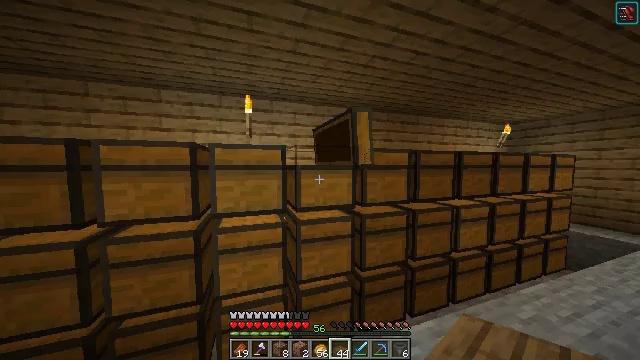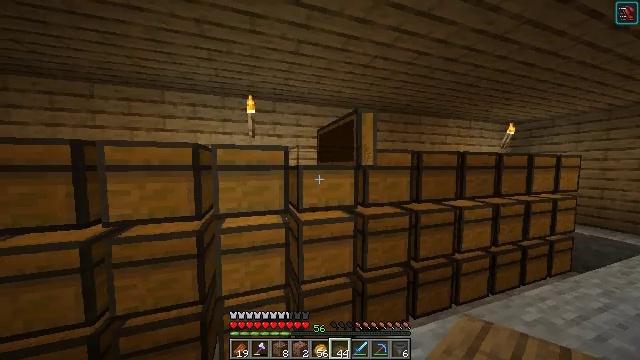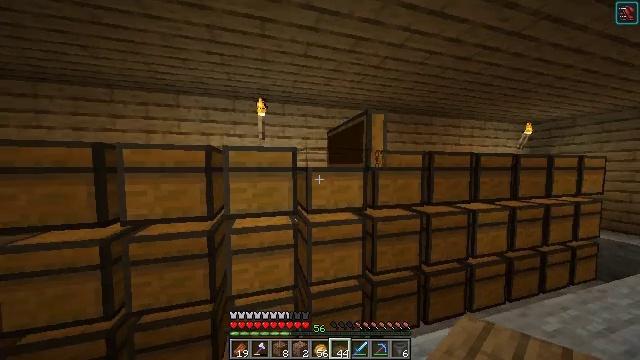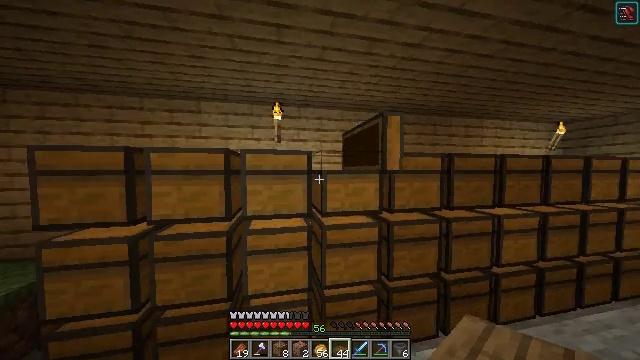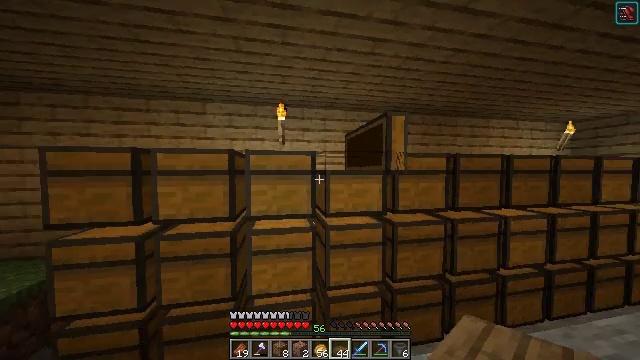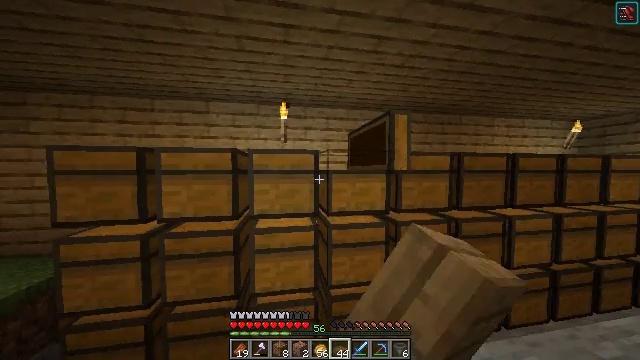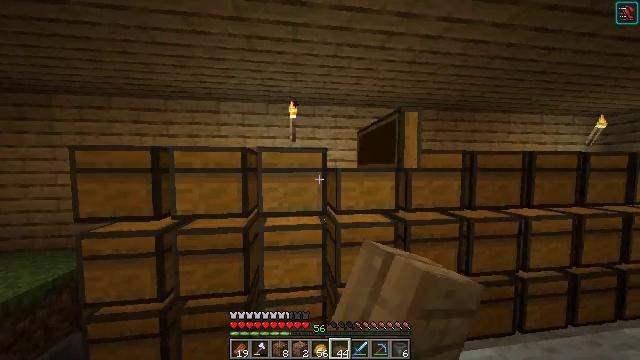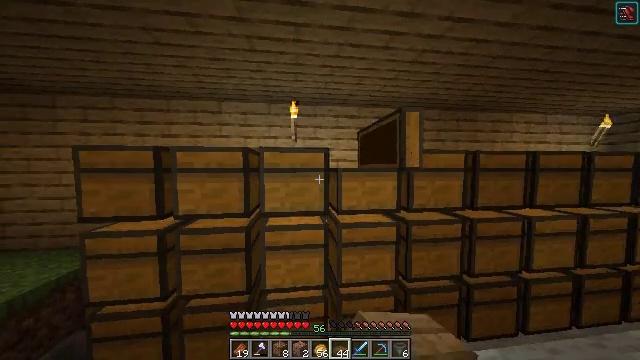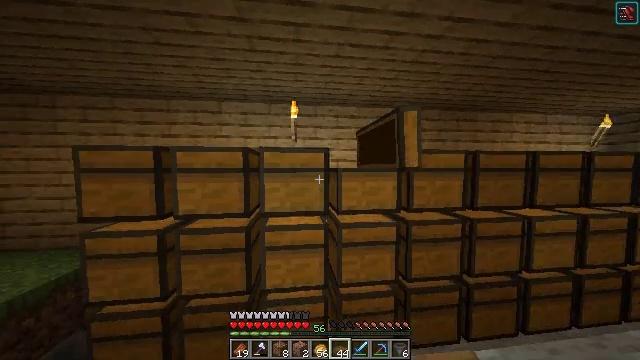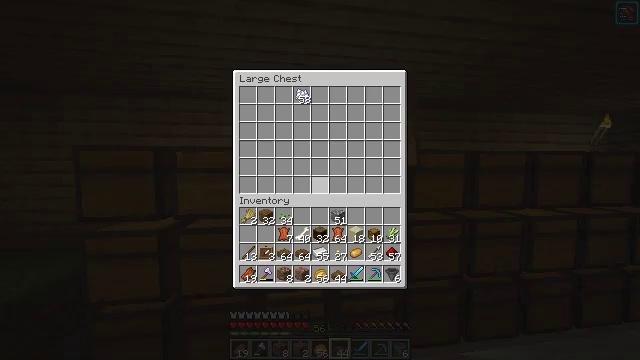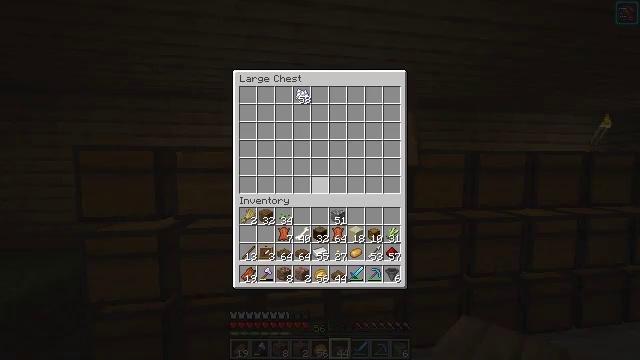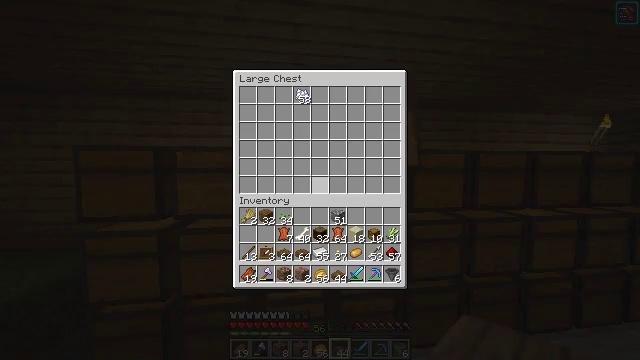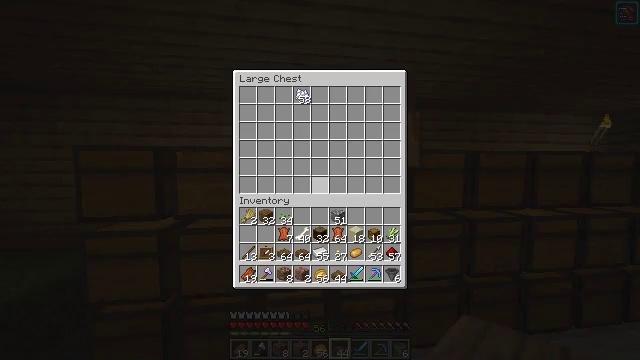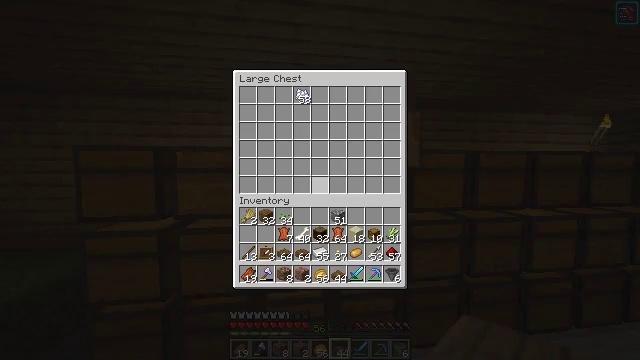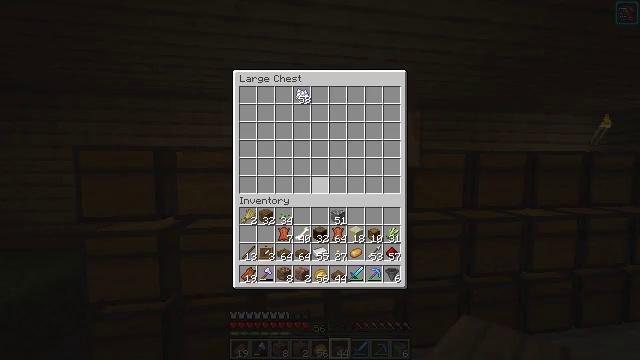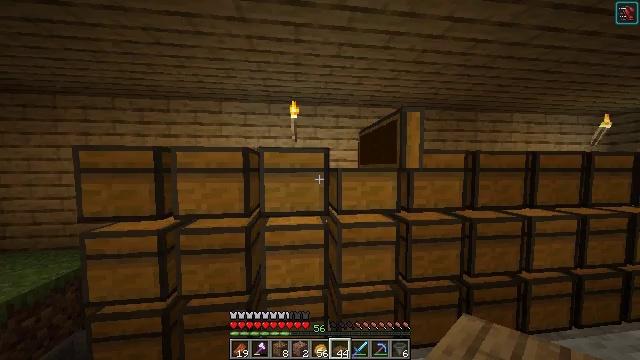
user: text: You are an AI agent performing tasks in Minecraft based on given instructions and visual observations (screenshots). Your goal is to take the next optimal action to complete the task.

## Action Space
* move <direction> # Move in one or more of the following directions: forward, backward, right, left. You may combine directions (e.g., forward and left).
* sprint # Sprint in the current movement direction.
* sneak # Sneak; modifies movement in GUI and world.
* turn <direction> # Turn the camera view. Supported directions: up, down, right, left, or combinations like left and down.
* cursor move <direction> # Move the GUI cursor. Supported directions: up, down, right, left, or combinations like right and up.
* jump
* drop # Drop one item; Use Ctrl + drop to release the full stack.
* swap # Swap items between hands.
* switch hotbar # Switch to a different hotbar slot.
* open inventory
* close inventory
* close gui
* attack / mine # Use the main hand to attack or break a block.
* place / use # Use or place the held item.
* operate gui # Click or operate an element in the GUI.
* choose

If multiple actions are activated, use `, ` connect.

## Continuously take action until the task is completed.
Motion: motion action
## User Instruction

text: Craft an item frame.
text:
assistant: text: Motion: close gui
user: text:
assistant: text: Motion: turn left, open inventory
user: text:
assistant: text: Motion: turn left
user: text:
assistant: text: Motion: turn left, use / place
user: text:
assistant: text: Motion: use / place
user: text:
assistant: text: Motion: turn left, use / place
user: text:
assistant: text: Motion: no_op
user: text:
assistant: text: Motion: no_op
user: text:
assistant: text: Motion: no_op
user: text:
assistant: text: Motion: no_op
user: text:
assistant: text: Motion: no_op
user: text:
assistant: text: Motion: no_op
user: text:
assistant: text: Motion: no_op
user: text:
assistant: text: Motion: no_op
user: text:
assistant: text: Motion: close inventory
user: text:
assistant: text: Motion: close inventory
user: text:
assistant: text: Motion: move left, close inventory
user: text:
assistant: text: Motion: move left, turn left
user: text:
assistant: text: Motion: move left, turn left
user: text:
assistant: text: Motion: move left, turn left
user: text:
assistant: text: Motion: turn left
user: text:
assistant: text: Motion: turn left
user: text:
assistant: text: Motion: turn left
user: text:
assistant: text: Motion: use / place
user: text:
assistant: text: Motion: use / place
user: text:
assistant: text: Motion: use / place
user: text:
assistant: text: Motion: no_op
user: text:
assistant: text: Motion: no_op
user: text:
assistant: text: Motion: open gui
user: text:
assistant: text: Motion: cursor move right